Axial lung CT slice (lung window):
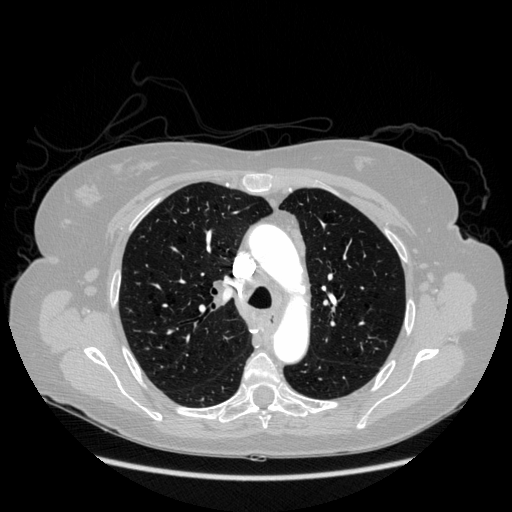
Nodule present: no